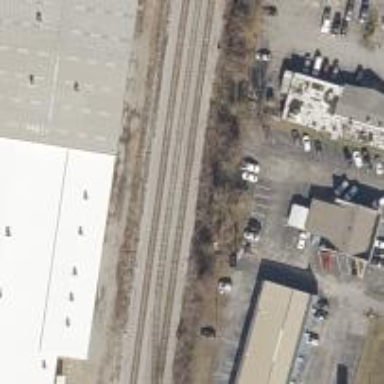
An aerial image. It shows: Railway siding with rails.